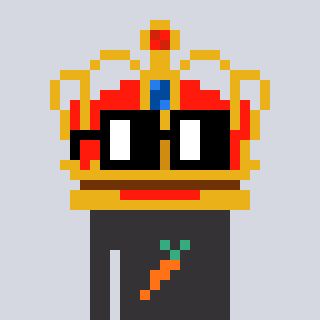
a pixel art character with square black glasses, a crown-shaped head and a grayscale-colored body on a cool background